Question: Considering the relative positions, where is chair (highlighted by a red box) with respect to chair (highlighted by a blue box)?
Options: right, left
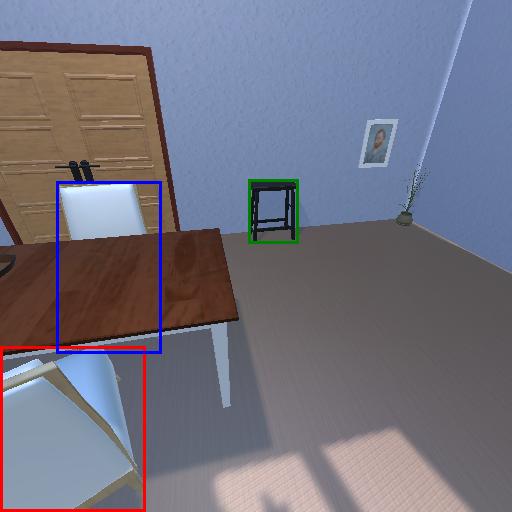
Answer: right